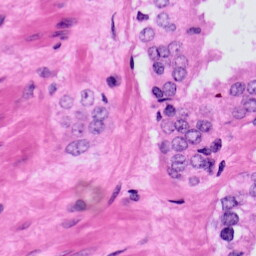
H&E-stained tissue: Prostate